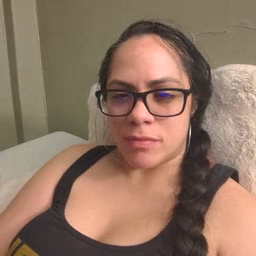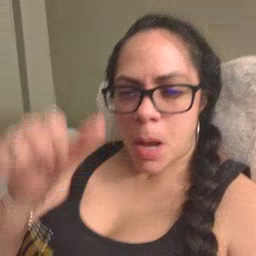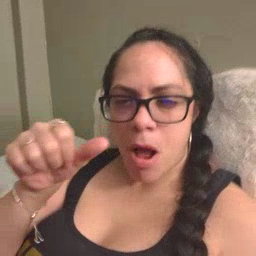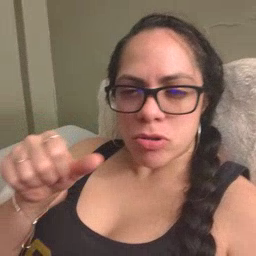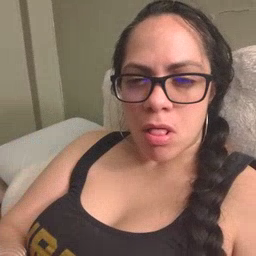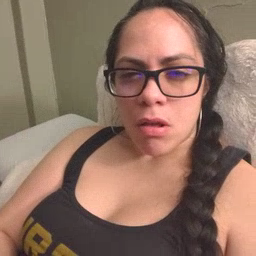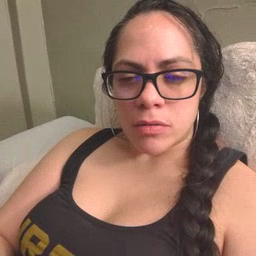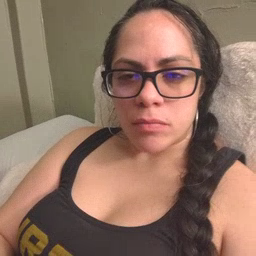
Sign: puzzle